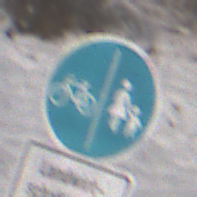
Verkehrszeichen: GetrennterRadUndGehwegRadwegLinks
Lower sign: BesondereFahrzeugeUndTransportgueter6
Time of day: MorningAfternoon
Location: Outdoor (Nature)
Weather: PartlyCloudy
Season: Winter
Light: Natural